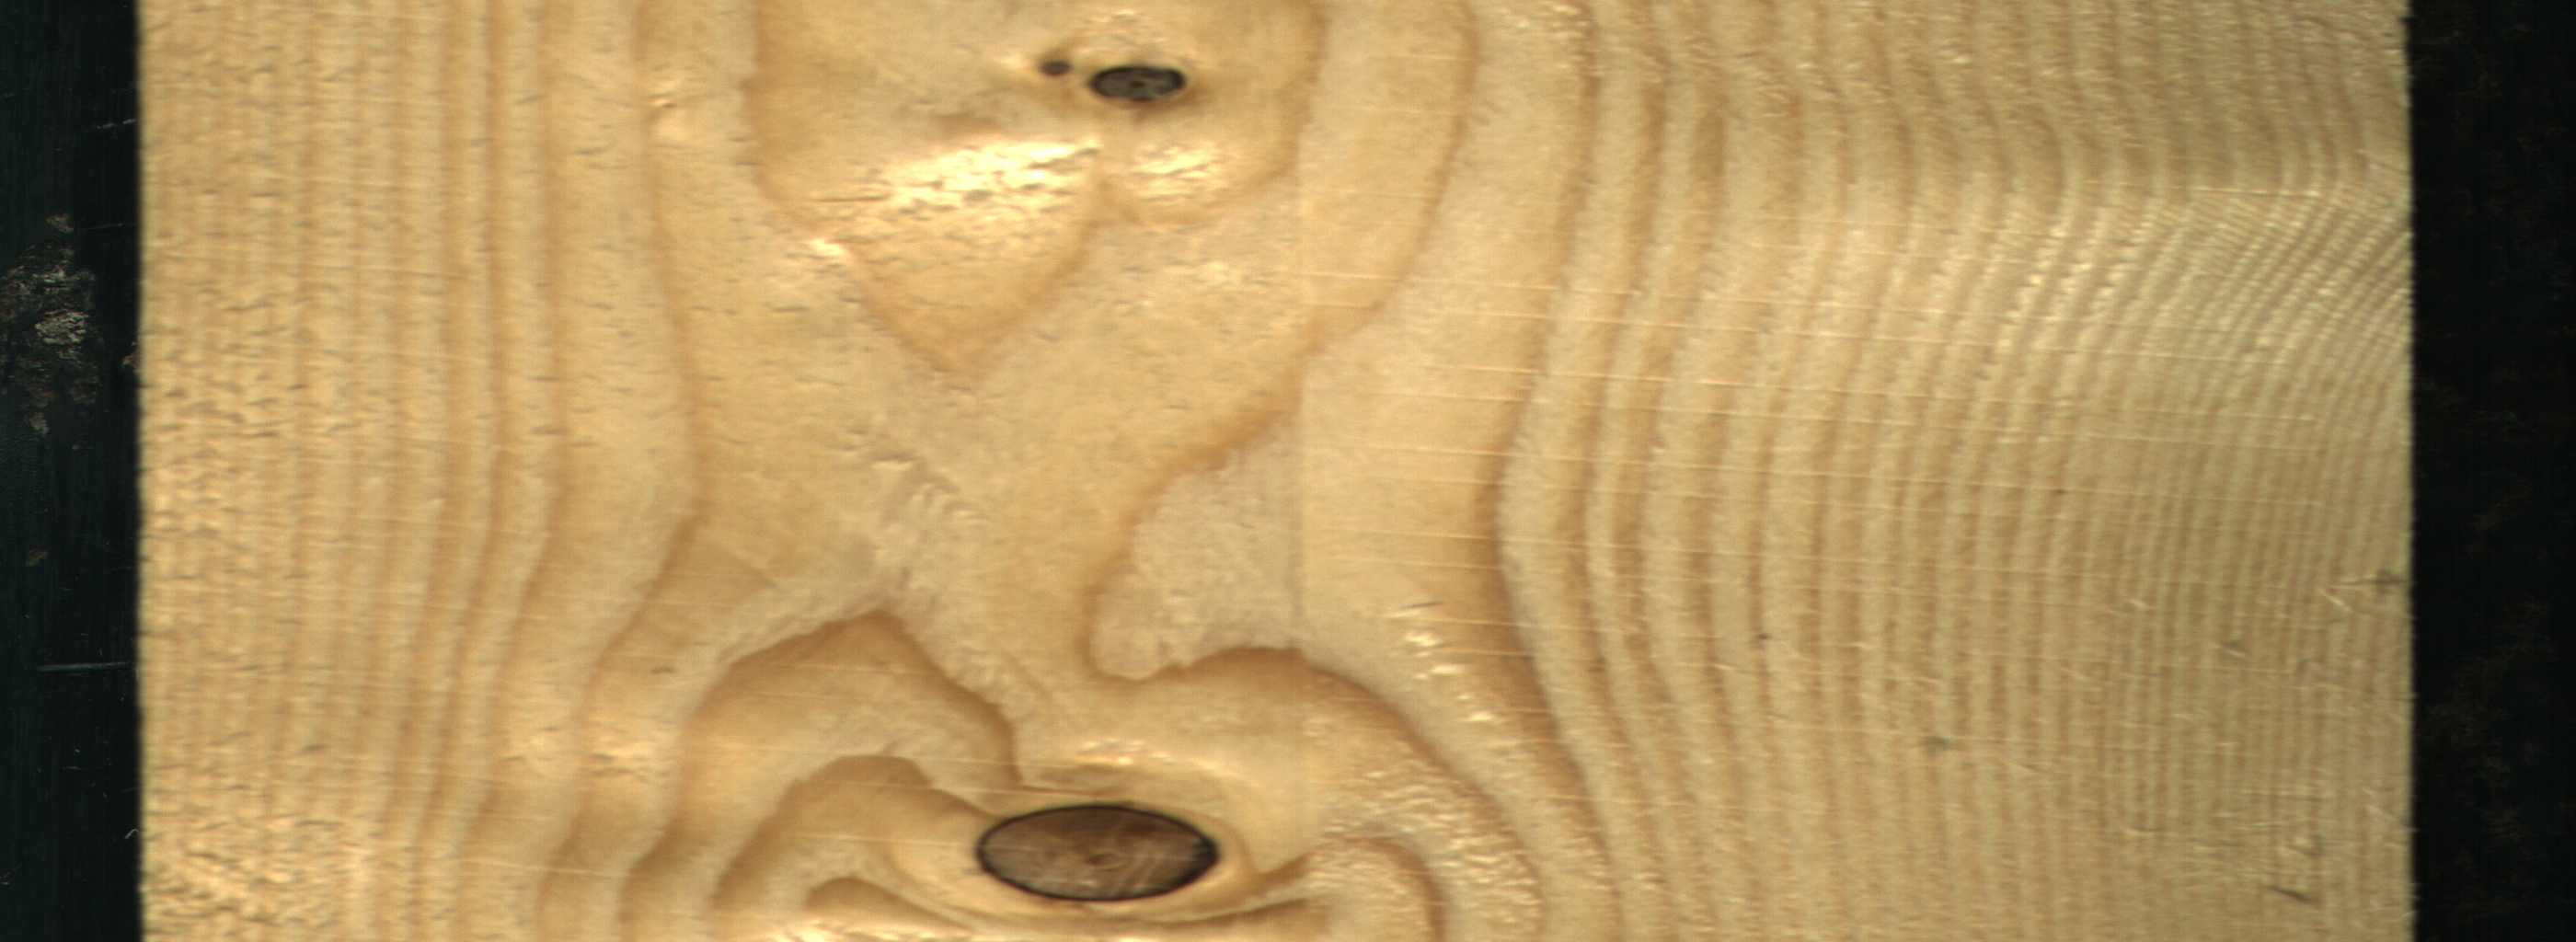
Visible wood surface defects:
Dead_Knot
Dead_Knot